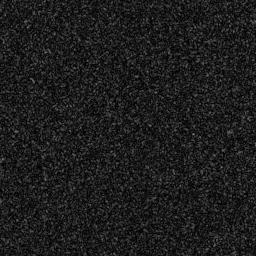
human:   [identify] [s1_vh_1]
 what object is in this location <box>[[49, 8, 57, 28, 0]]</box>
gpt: <ref>1 medium ship at the top</ref>

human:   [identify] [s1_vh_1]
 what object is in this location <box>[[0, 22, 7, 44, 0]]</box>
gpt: <ref>1 medium ship at the left</ref>

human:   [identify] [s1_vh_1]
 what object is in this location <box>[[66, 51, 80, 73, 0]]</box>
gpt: <ref>1 large ship at the right</ref>